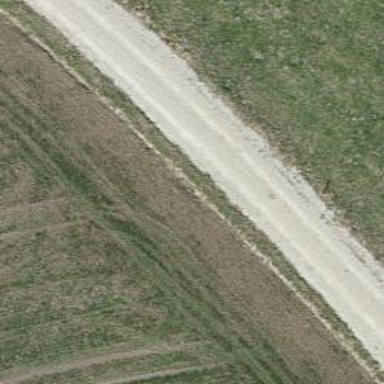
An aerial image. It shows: Track with grade 4 tracktype.